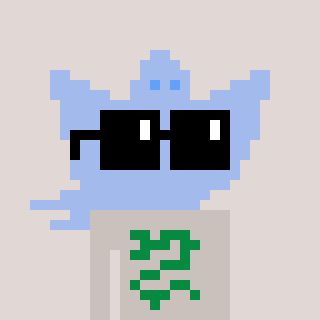
a pixel art character with square black sunglasses, a ghost-B-shaped head and a foggrey-colored body on a warm background